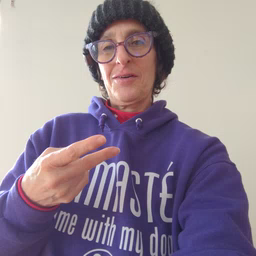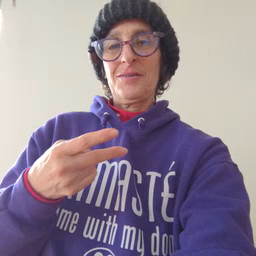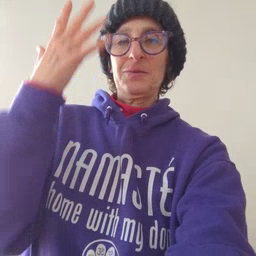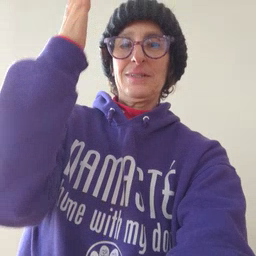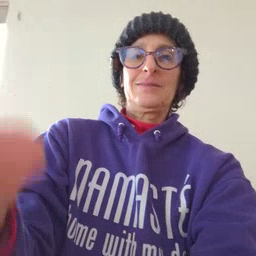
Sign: tree